Question: I am having trouble with how to put the data from the range with multiple columns and rows to a listbox.
Assume I have a range rng which multiple columns and rows
I tried:

If I tried addItem rng(i,j) then everything would be in 1 column.
I also tried .list but it did not work either.
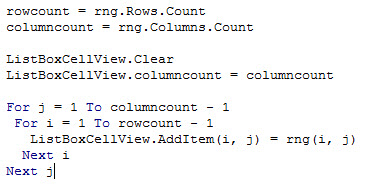
Answer: Is this what you are trying?
'''
Option Explicit
Private Sub CommandButton1_Click()
Dim ws As Worksheet
Dim rng As Range
Dim i As Long, j As Long, rw As Long
Dim Myarray() As String
'~~> Change your sheetname here
Set ws = Sheets("Sheet1")
'~~> Set you relevant range here
Set rng = ws.Range("A1:E5")
With Me.ListBox1
.Clear
.ColumnHeads = False
.ColumnCount = rng.Columns.Count
ReDim Myarray(rng.Rows.Count, rng.Columns.Count)
rw = 0
For i = 1 To rng.Rows.Count
For j = 0 To rng.Columns.Count
Myarray(rw, j) = rng.Cells(i, j + 1)
Next
rw = rw + 1
Next
.List = Myarray
'~~> Set the widths of the column here. Ex: For 5 Columns
'~~> Change as Applicable
.ColumnWidths = "50;50;50;50;50"
.TopIndex = 0
End With
End Sub
'''